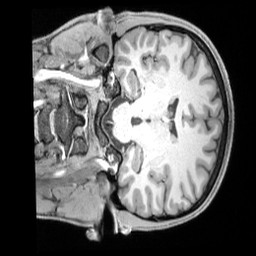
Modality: T1w
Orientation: coronal
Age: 24
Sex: male
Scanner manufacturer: siemens
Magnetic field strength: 3 T
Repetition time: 2.4 s
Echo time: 0.00224 s